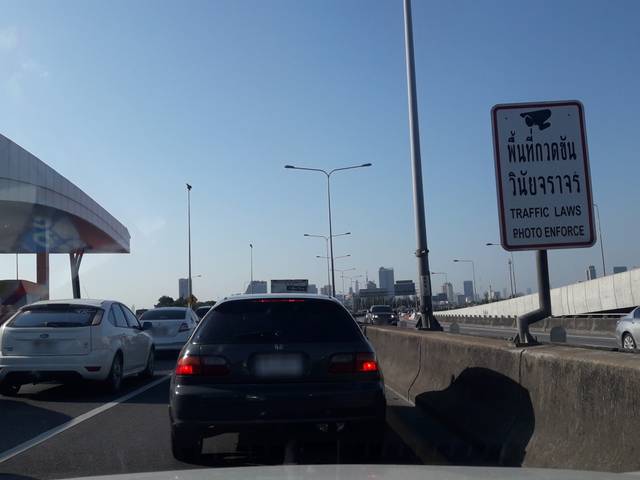
Region: Thailand
Coordinates: 13.813, 100.55